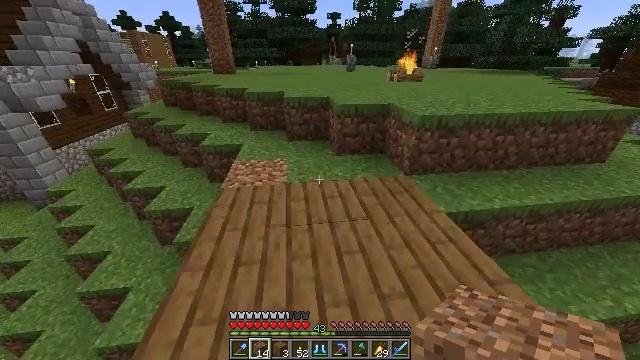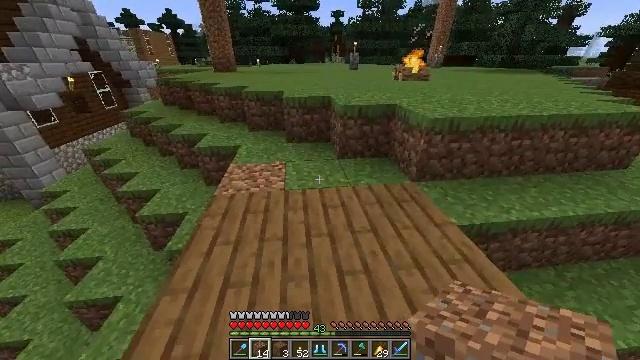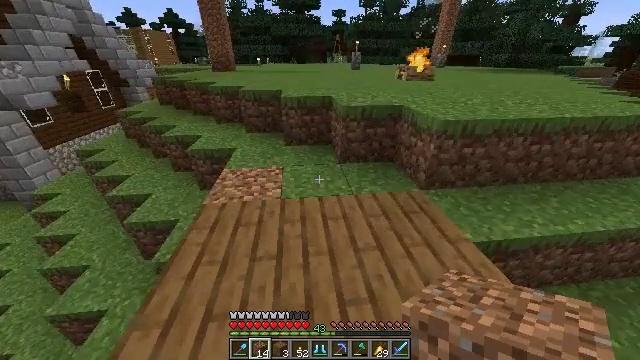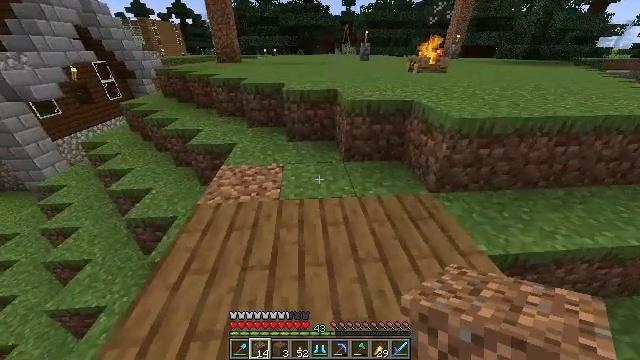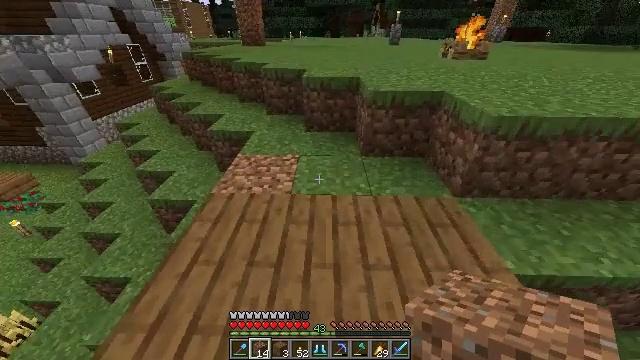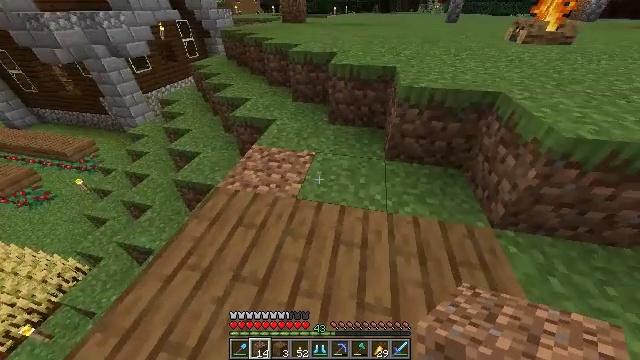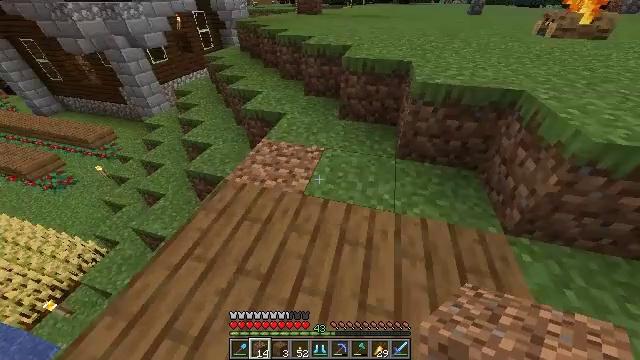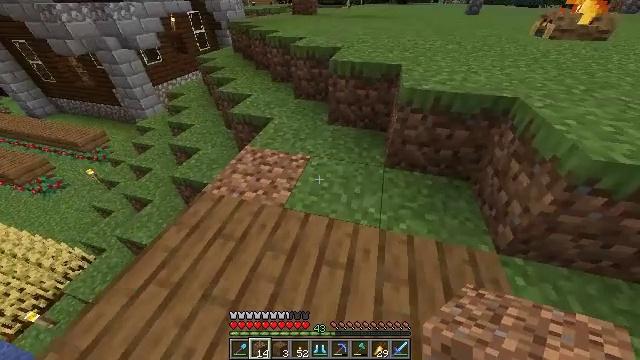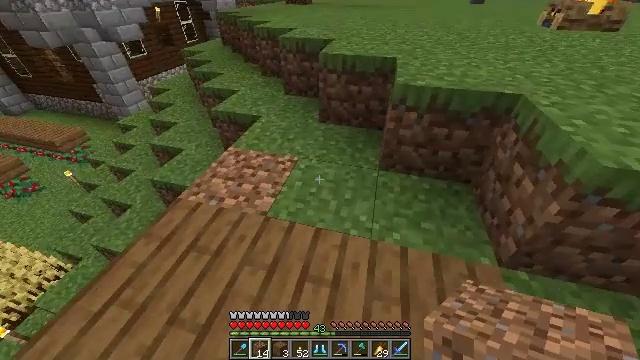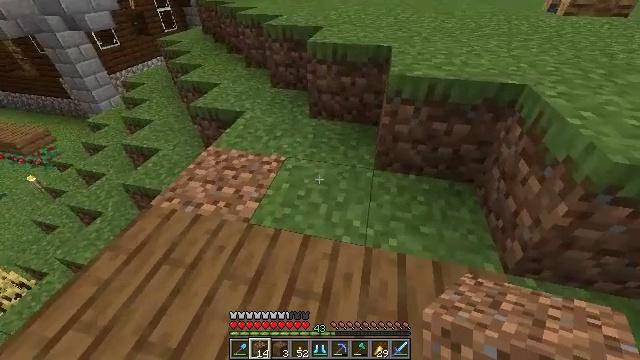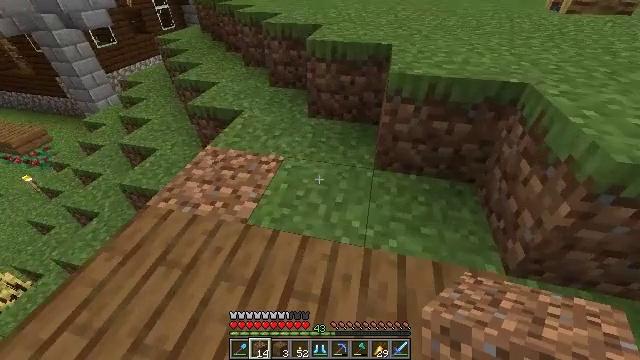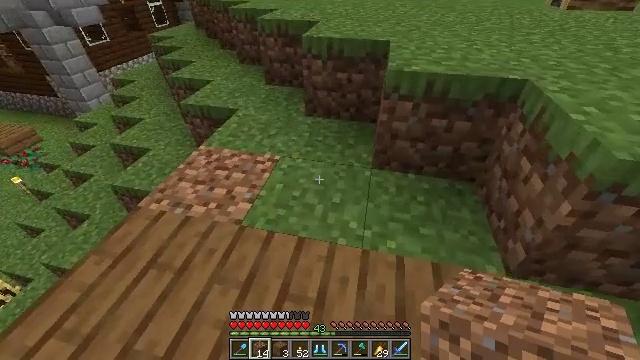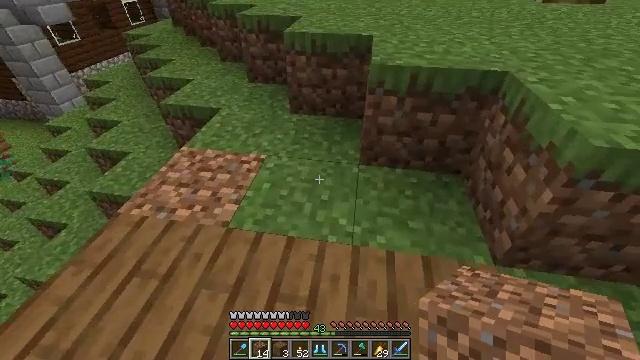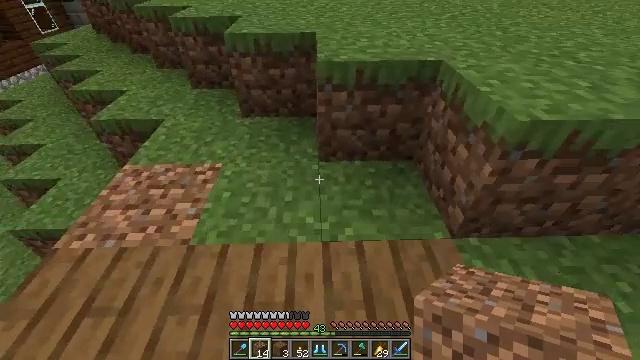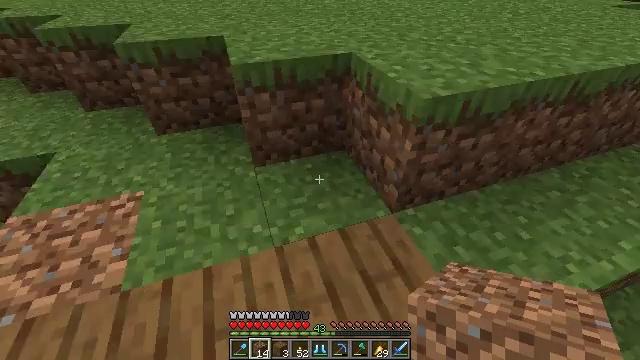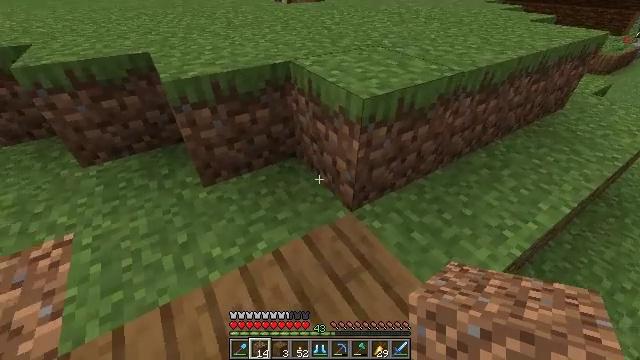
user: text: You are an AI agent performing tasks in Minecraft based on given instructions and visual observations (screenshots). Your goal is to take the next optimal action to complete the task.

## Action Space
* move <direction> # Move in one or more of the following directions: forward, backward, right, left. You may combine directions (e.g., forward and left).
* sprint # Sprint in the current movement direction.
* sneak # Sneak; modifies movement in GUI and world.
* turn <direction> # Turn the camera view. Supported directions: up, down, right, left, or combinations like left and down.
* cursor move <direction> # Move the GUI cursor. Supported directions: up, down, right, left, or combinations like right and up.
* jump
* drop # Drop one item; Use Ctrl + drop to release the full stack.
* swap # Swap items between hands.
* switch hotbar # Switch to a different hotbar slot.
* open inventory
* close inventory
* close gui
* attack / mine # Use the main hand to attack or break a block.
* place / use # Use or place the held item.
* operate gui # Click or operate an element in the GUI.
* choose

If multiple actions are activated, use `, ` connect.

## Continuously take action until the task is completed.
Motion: motion action
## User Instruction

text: Attack the spruce stairs to remove them.
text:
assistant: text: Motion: move forward
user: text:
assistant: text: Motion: move forward
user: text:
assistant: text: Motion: move forward and move right, turn left and down
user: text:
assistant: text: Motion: move forward and move right, turn left and down
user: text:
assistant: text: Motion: move forward and move right, turn left and down
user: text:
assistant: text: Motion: move forward and move right, turn left and down
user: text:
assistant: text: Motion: no_op
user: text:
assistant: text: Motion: no_op
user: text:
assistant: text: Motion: turn right
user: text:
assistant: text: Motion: no_op
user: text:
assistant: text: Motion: no_op
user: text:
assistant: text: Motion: turn right
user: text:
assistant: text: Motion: turn right
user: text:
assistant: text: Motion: turn right
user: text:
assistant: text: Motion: turn right and up
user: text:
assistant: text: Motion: turn right and up
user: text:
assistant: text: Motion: turn right and up
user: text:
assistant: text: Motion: no_op
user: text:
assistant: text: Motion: no_op
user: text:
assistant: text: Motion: no_op
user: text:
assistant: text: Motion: turn right
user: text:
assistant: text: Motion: no_op
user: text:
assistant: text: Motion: no_op
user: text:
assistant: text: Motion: no_op
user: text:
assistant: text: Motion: no_op
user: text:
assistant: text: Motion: no_op
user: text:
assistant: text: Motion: no_op
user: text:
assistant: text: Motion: no_op
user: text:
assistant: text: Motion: no_op
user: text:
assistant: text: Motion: no_op